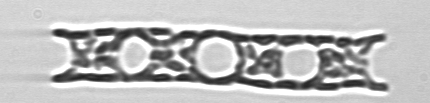
Label: Eucampia